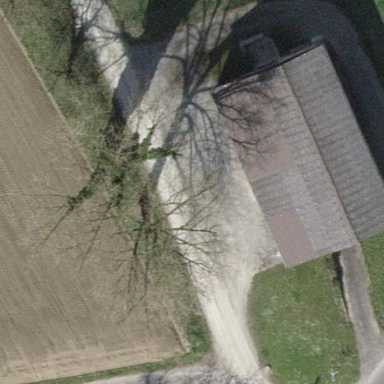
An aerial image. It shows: Saltbox-shaped auxiliary building in farm.